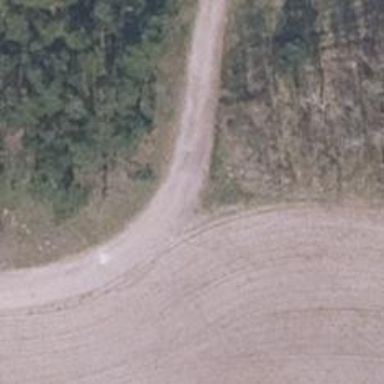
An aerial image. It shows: Sandy track.